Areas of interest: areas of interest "Soccer Field"
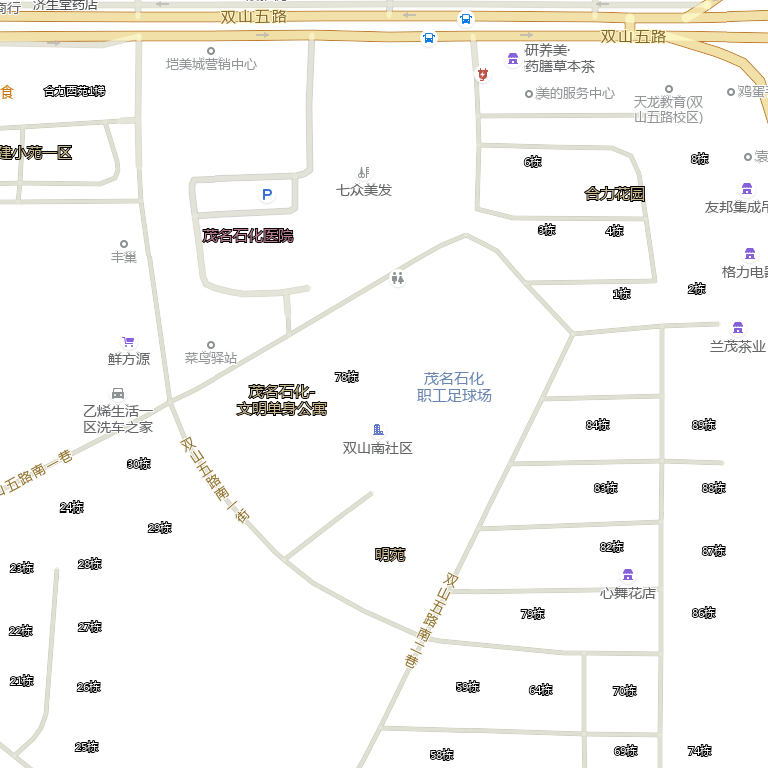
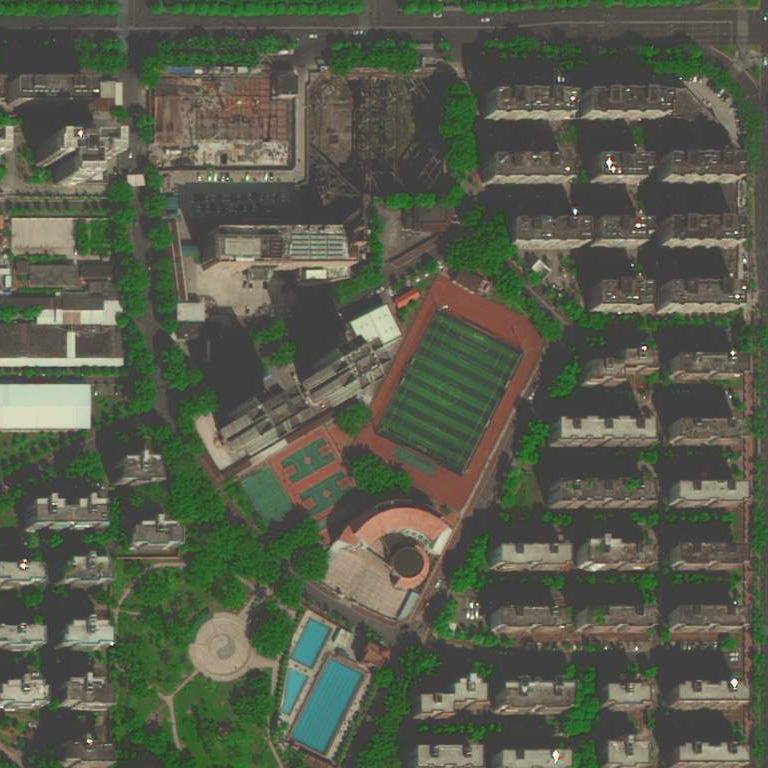